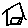
Label: house